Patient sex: M
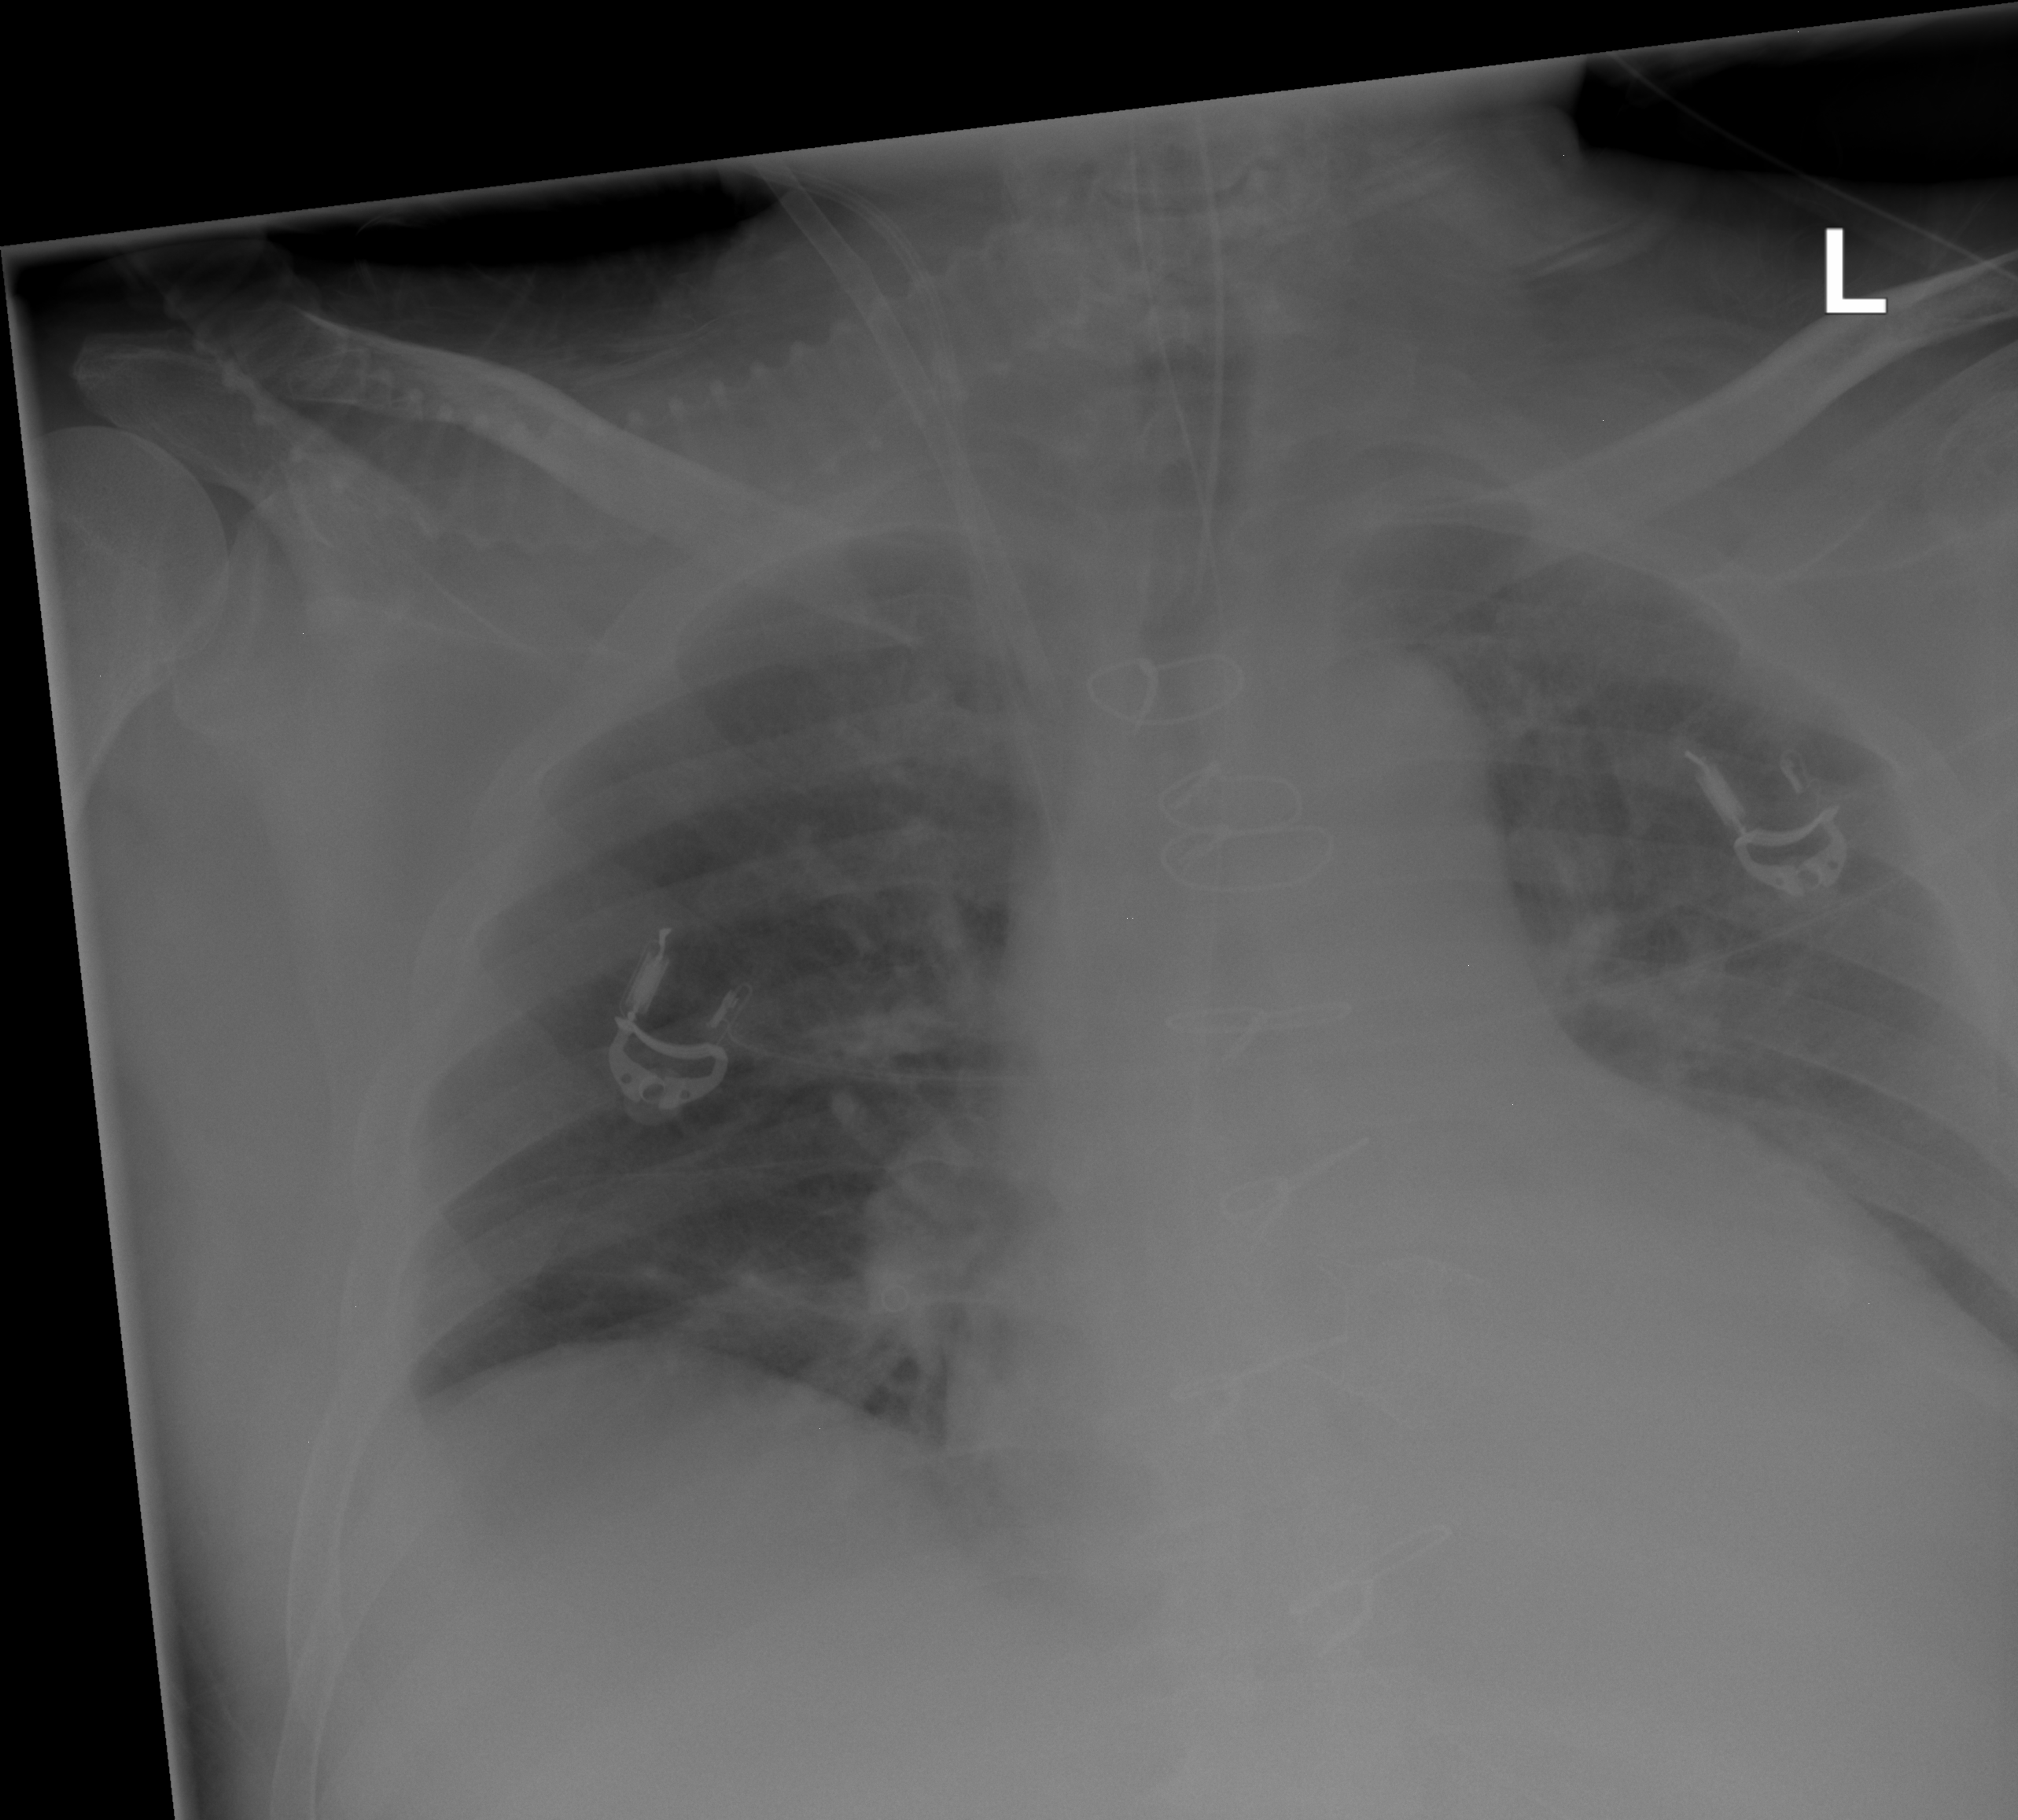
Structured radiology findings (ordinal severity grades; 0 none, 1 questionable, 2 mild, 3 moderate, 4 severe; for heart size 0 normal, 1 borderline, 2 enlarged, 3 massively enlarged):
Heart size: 2
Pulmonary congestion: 0
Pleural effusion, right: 0
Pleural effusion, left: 1
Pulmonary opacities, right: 0
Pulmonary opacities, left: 0
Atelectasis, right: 0
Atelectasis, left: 0